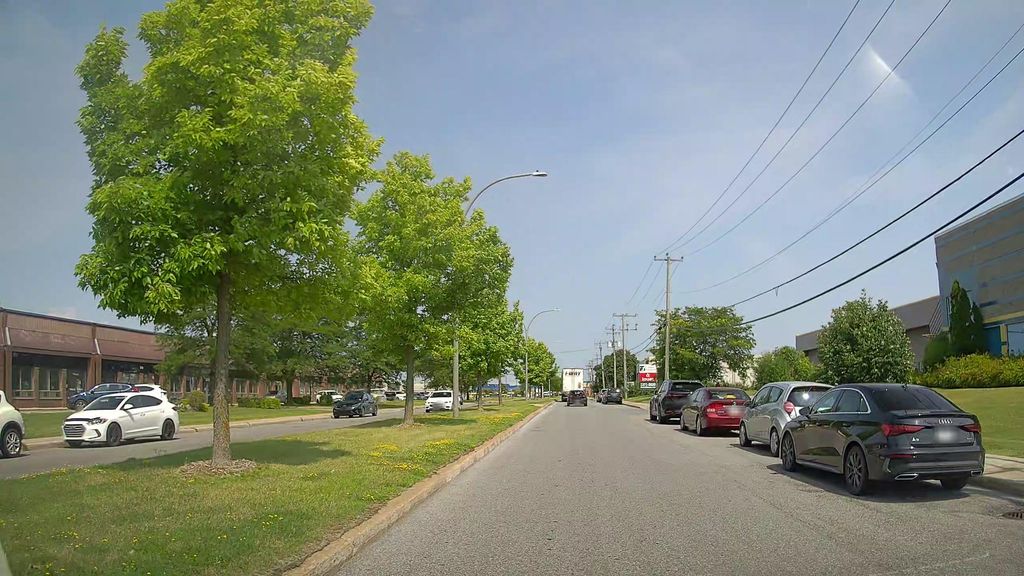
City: montreal